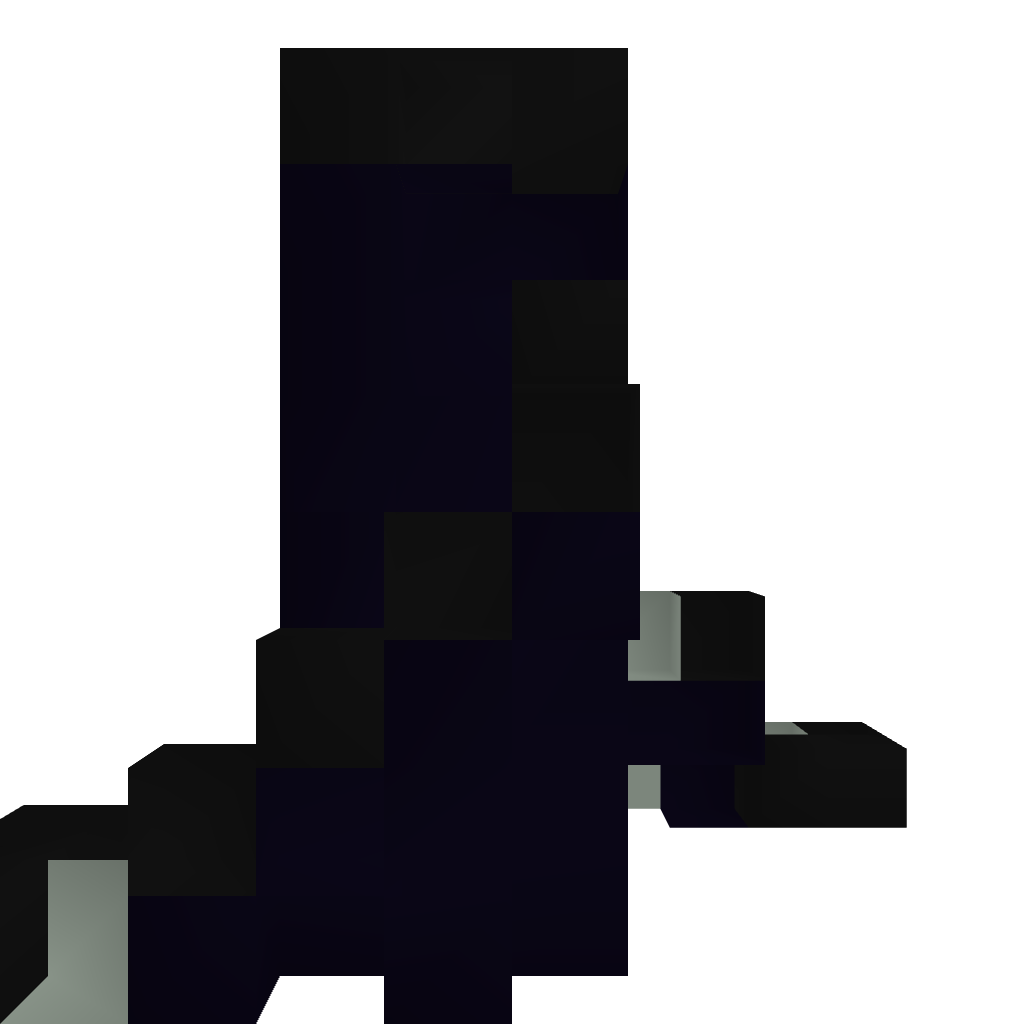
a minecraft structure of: Dispenser Cannon MK 1